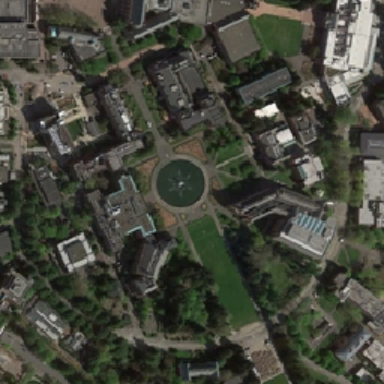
The building is in front of the central square and surrounded by dark green trees .